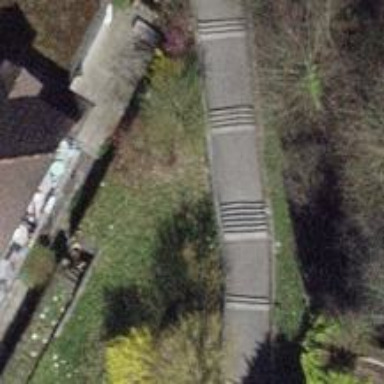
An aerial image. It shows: Steps made of asphalt.